Question: I got the default legend based on a factor of a column. I colored the x-axis based on a factor of another column.
Can I add a legend for this x-axis color as well?

Merged Data( <URL>
'''
row.names LCA_CASE_WORKLOC1_CITY LCA_CASE_JOB_TITLE LCA_CASE_WORKLOC1_STATE LCA_CASE_WAGE_RATE_FROM Company
4726 REDWOOD SHORES SOFTWARE DEVELOPER - ARCHITECT CA 263500.00 ORACLE
102663 DENVER SOFTWARE ENGINEER (SOFTWARE DEVELOPER 5) CO 170000.00 ORACLE
103621 DENVER SOFTWARE ENGINEER (SOFTWARE DEVELOPER 5) CO 170000.00 ORACLE
95210 SANTA CLARA SOFTWARE ENGINEER (SOFTWARE DEVELOPER 4) CA 155000.00 ORACLE
18858 SANTA CLARA SOFTWARE ENGINEER (CONSULTING SOLUTION DIRECTOR) CA 150000.00 ORACLE
19514 IRVING CONSULTING TECHNICAL MANAGER TX 150000.00 ORACLE
57054 REDWOOD SHORES SOFTWARE ENGINEER (SOFTWARE DEVELOPER 4) CA 150000.00 ORACLE
76335 REDWOOD SHORES SOFTWARE ENGINEER (APPLICATIONS DEVELOPER 4) CA 150000.00 ORACLE
79964 REDWOOD SHORES SOFTWARE ENGINEER (SOFTWARE DEVELOPER 5) CA 150000.00 ORACLE
'''
Code
'''
library("ggplot2")
colour = factor(merged$Company)
xcolor = factor(merged$LCA_CASE_WORKLOC1_STATE)
qplot(merged[[2]], merged[[4]], colour = colour, xlab="Positions", ylab ="Salary", main="H1B Salary 2012") + theme(axis.text.x=element_text(angle=90,vjust=0.5, hjust=1, size=10, color= xcolor, lineheight=10)) + scale_y_continuous(breaks=seq(0,300000, 10000)) + theme(panel.grid.minor = element_line(colour = "red", linetype = "dotted")) + scale_x_discrete(merged[[2]])
'''
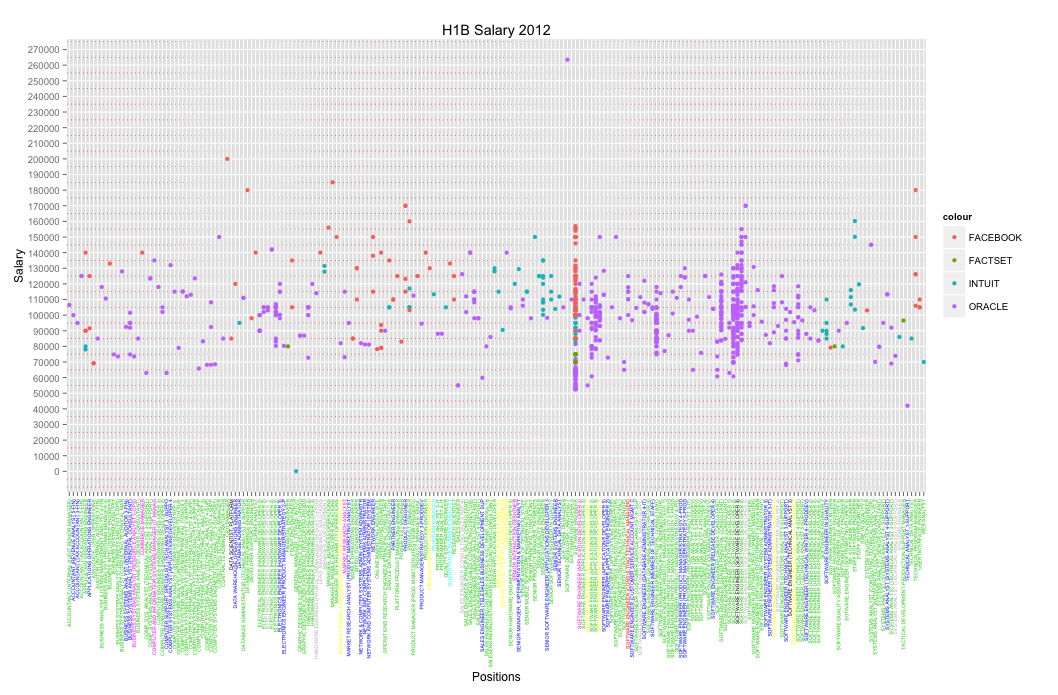
Answer: This solution is not as versatile as we might want, but also it is not very difficult and technical. First some data:
'''
y <- c(5, 2, 3, 2)
x <- factor(c("A", "B", "C", "A"))
z <- factor(c("D", "E", "F", "E"))
p <- qplot(x, y, geom = "point") +
theme(axis.text.x = element_text(color = z))
'''
A popular function 'g_legend' (can be found e.g. <URL>.
'''
g_legend<-function(a.gplot){
tmp <- ggplot_gtable(ggplot_build(a.gplot))
leg <- which(sapply(tmp$grobs, function(x) x$name) == "guide-box")
legend <- tmp$grobs[[leg]]
legend
}
'''
So we save two legends, one for the points ('x') and one for the x-axis ('z').
'''
legends <- list(g_legend(p + geom_point(aes(color = x))),
g_legend(p + geom_point(aes(color = z)) +
scale_color_manual(values = palette()[as.numeric(z)])))
'''
Notice a difference in the second legend. 'palette()' is used here because if e.g. 'z <- factor(c(1, 2, 3))' then 'element_text(color = z)' uses different colors than 'geom_point(aes(color = z))', i.e. 'element_text(color = z)' takes colors from base plot as e.g. 2 in 'plot(1, col = 2)'.
Finally, putting everything together:
'''
library(gridExtra)
grid.arrange(p + geom_point(aes(color = x)) + guides(color = 'none'),
do.call(arrangeGrob, legends), nrow = 1, widths = c(0.8, 0.2))
'''